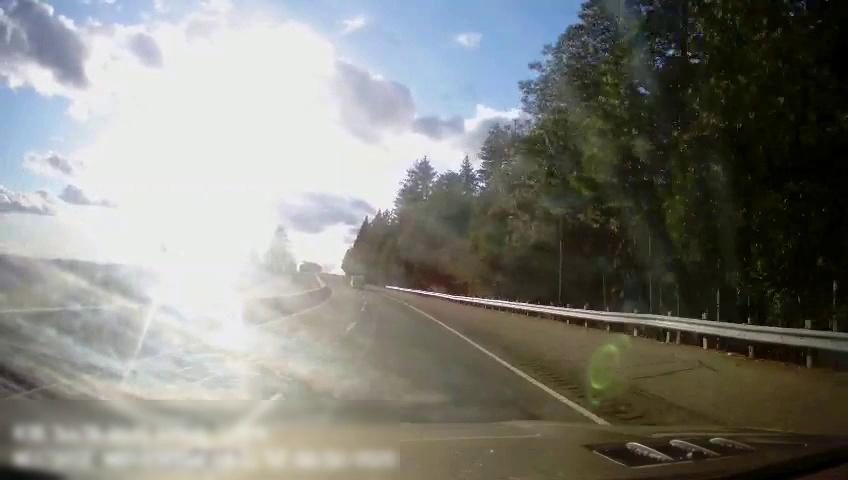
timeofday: Day
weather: Sunny
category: Drivable Space
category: Vehicles | Van
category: Lanes | Alternate Lane
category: Lanes | Current Lane
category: Lanes | Alternate Lane